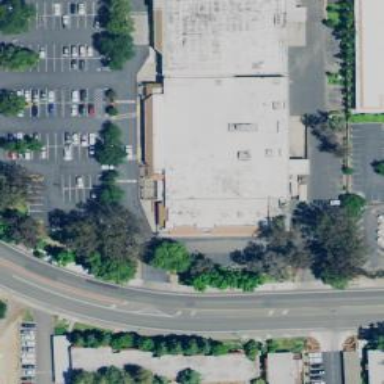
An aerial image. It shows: Pharmacy providing healthcare services.